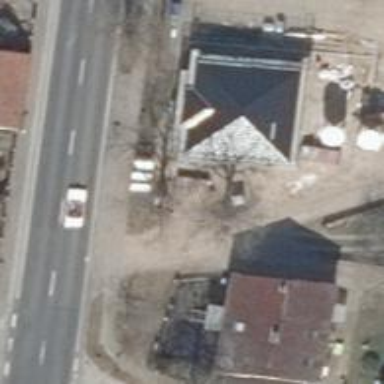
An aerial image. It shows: Public transport shelter.